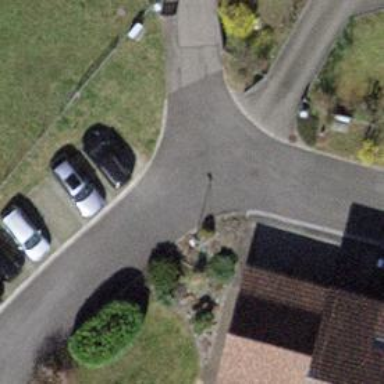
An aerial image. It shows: Residential road with asphalt surface.